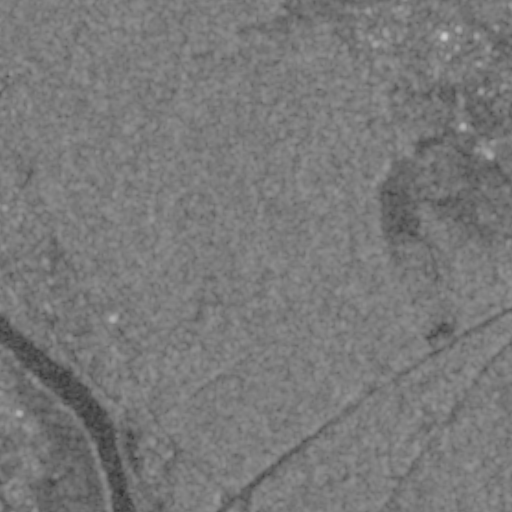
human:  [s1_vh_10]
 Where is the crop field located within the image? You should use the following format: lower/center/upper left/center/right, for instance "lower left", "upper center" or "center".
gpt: The crop field is located in the lower left of the image.
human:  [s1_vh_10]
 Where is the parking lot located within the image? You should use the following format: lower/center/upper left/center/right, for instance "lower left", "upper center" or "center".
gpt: The parking lot is located in the upper right of the image.
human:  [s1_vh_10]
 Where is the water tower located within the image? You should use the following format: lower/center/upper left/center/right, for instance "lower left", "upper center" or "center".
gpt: The water tower is located in the center left of the image.
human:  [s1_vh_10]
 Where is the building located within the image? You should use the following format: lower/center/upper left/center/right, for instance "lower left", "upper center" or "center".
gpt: There is no building in the image.

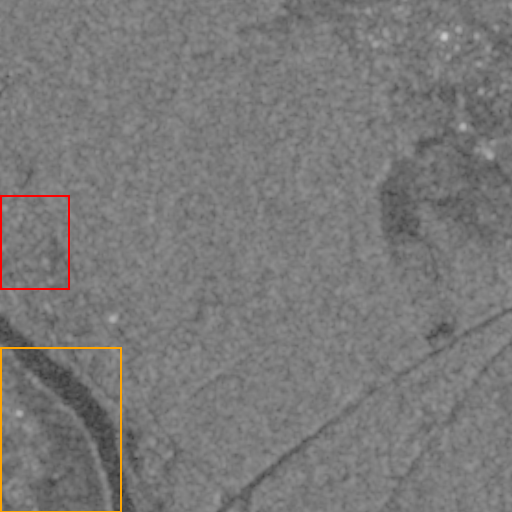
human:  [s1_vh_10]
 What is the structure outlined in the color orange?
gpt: The structure outlined in orange is a crop field.
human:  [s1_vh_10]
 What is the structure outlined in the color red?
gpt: The structure outlined in red is a park.
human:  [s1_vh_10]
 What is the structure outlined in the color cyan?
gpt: There is no cyan outline.